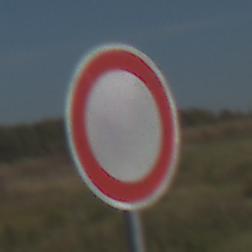
Verkehrszeichen: VerbotFahrzeugeAllerArt
Umgebung: Outdoor, Nature
Tageszeit: MorningAfternoon
Wetter: Clear
Licht: Natural
Jahreszeit: Autumn
Kontrast: HighContrast